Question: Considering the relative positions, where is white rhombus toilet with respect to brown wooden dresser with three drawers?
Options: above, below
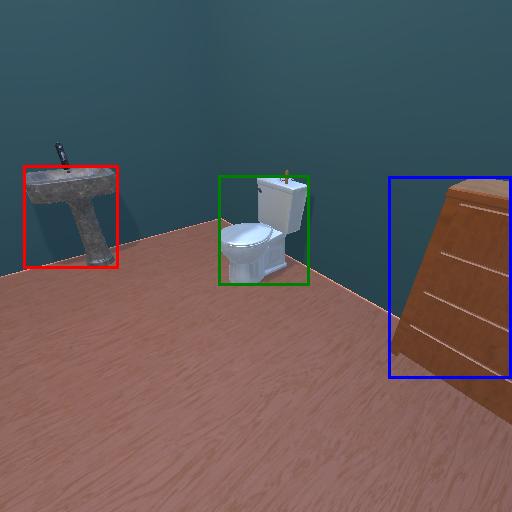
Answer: above